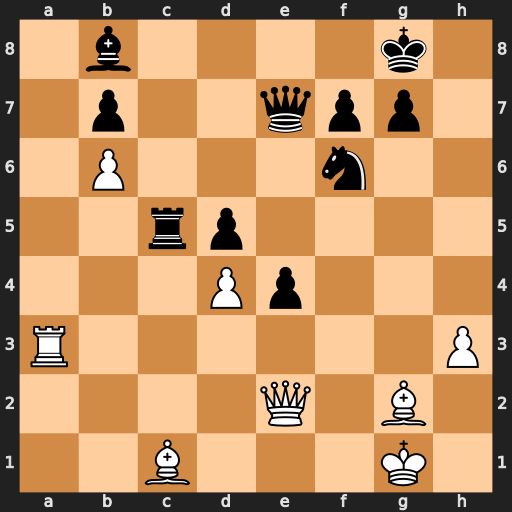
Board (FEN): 1b4k1/1p2qpp1/1P3n2/2rp4/3Pp3/R6P/4Q1B1/2B3K1
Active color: w
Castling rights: -
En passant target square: -
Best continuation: dxc5 Qxc5+ Qe3